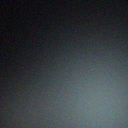
Screen state: off